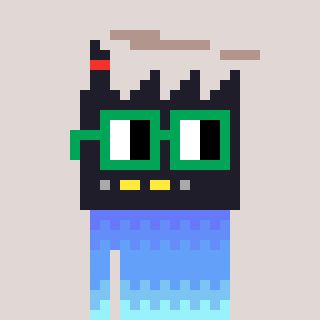
a pixel art character with square green glasses, a factory-shaped head and a orange-colored body on a warm background